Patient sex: M
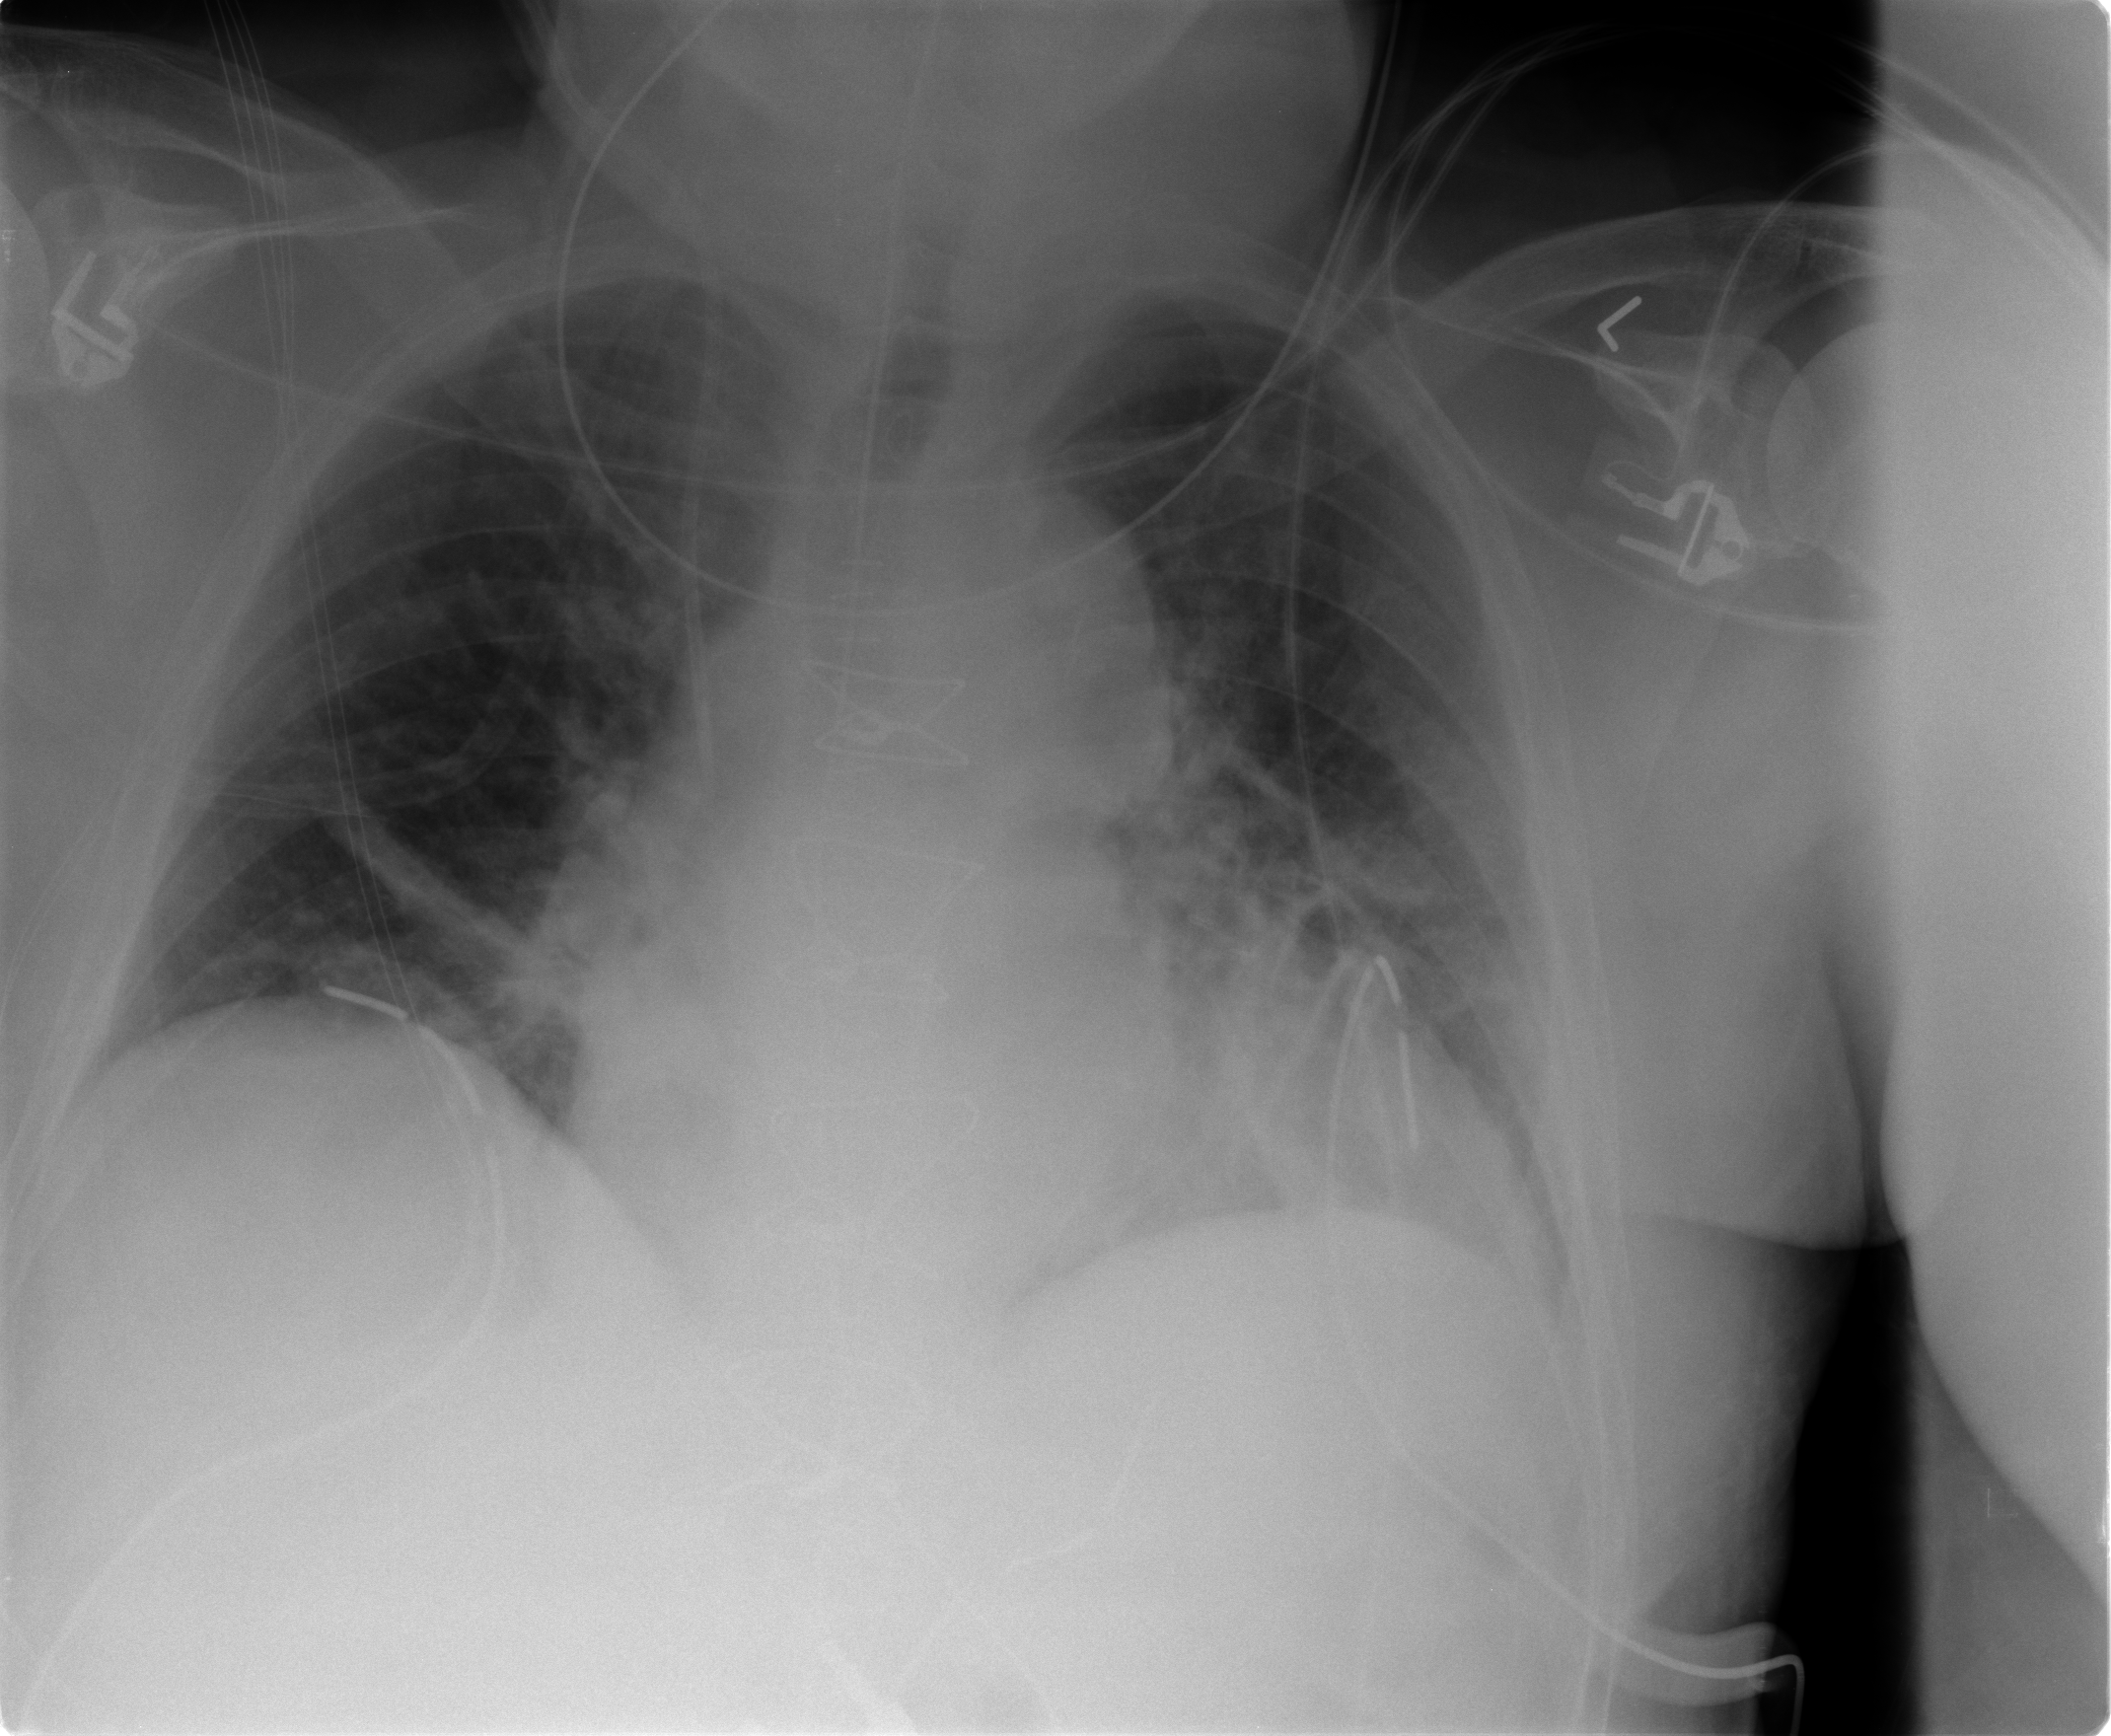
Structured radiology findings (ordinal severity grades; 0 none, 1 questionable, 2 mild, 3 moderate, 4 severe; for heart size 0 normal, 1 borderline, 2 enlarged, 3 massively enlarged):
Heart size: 1
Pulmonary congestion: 2
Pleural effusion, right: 0
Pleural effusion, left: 2
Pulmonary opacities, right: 0
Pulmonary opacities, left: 1
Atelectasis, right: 2
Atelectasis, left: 2